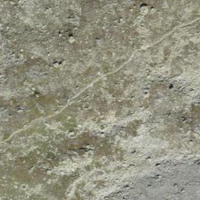
EUNIS habitat code: 31
Species observed at this site:
Mustela erminea